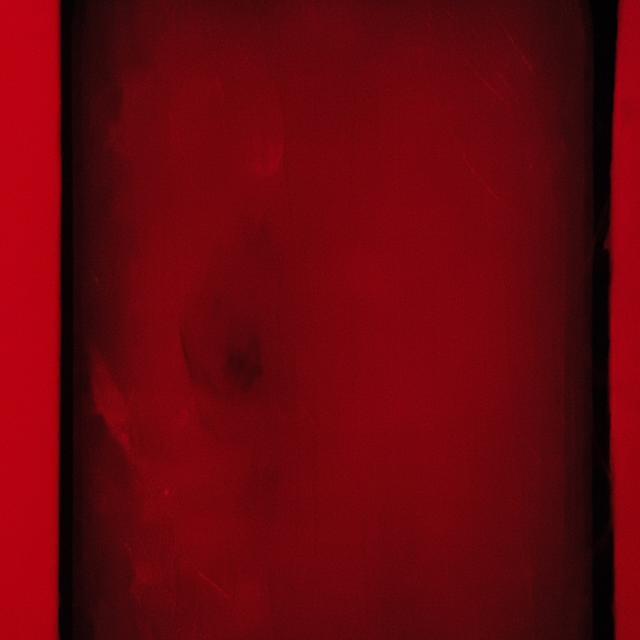
Canine hypersensitivity reaction — allergic skin response with urticaria, erythema, pruritus, and angioedema. May be food, environmental, or flea allergy related.